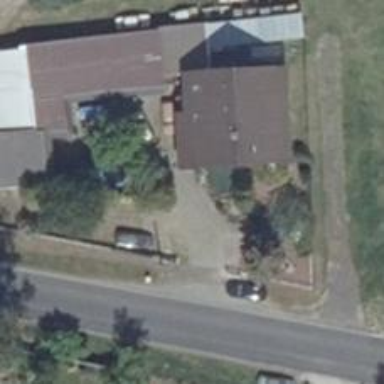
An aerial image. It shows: Driveway leading to service road.